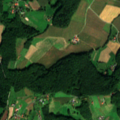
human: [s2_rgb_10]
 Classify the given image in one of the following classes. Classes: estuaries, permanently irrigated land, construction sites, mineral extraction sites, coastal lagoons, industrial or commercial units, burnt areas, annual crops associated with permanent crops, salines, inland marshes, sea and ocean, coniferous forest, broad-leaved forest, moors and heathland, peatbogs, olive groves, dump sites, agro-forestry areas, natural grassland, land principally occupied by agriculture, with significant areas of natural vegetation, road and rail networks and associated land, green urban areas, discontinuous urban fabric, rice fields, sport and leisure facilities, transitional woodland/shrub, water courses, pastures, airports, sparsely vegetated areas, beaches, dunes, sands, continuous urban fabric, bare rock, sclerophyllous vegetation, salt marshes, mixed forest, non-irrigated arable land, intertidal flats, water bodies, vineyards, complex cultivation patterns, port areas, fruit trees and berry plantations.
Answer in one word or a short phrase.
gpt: non-irrigated arable land, complex cultivation patterns, land principally occupied by agriculture, with significant areas of natural vegetation, broad-leaved forest